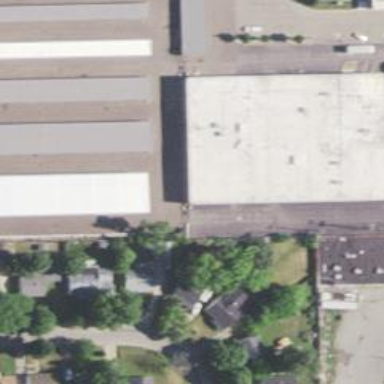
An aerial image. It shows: Commercial building that functions as storage rental shop.